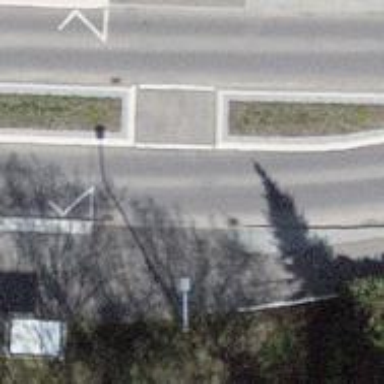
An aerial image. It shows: Marked road crossing with pedestrian island.